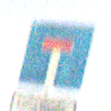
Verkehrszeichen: Sackgasse
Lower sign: HinweisGeaenderteVorfahrtVerkehrsfuehrungVerkehrsregelung3
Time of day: Night
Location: Outdoor (Nature)
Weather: Clear
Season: NotSpecified
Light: Natural